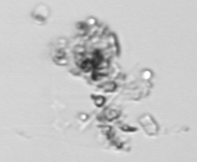
Label: detritus